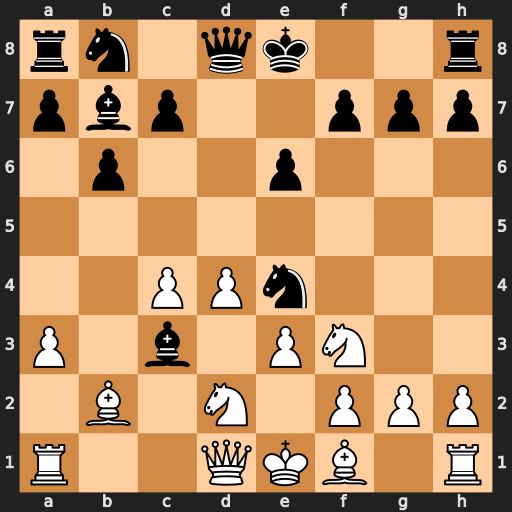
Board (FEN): rn1qk2r/pbp2ppp/1p2p3/8/2PPn3/P1b1PN2/1B1N1PPP/R2QKB1R
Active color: w
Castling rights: KQkq
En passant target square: -
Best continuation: Bxc3 Nxc3 Qc2